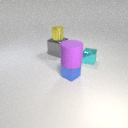
large purple rubber cylinder above small blue metal cube